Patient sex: F
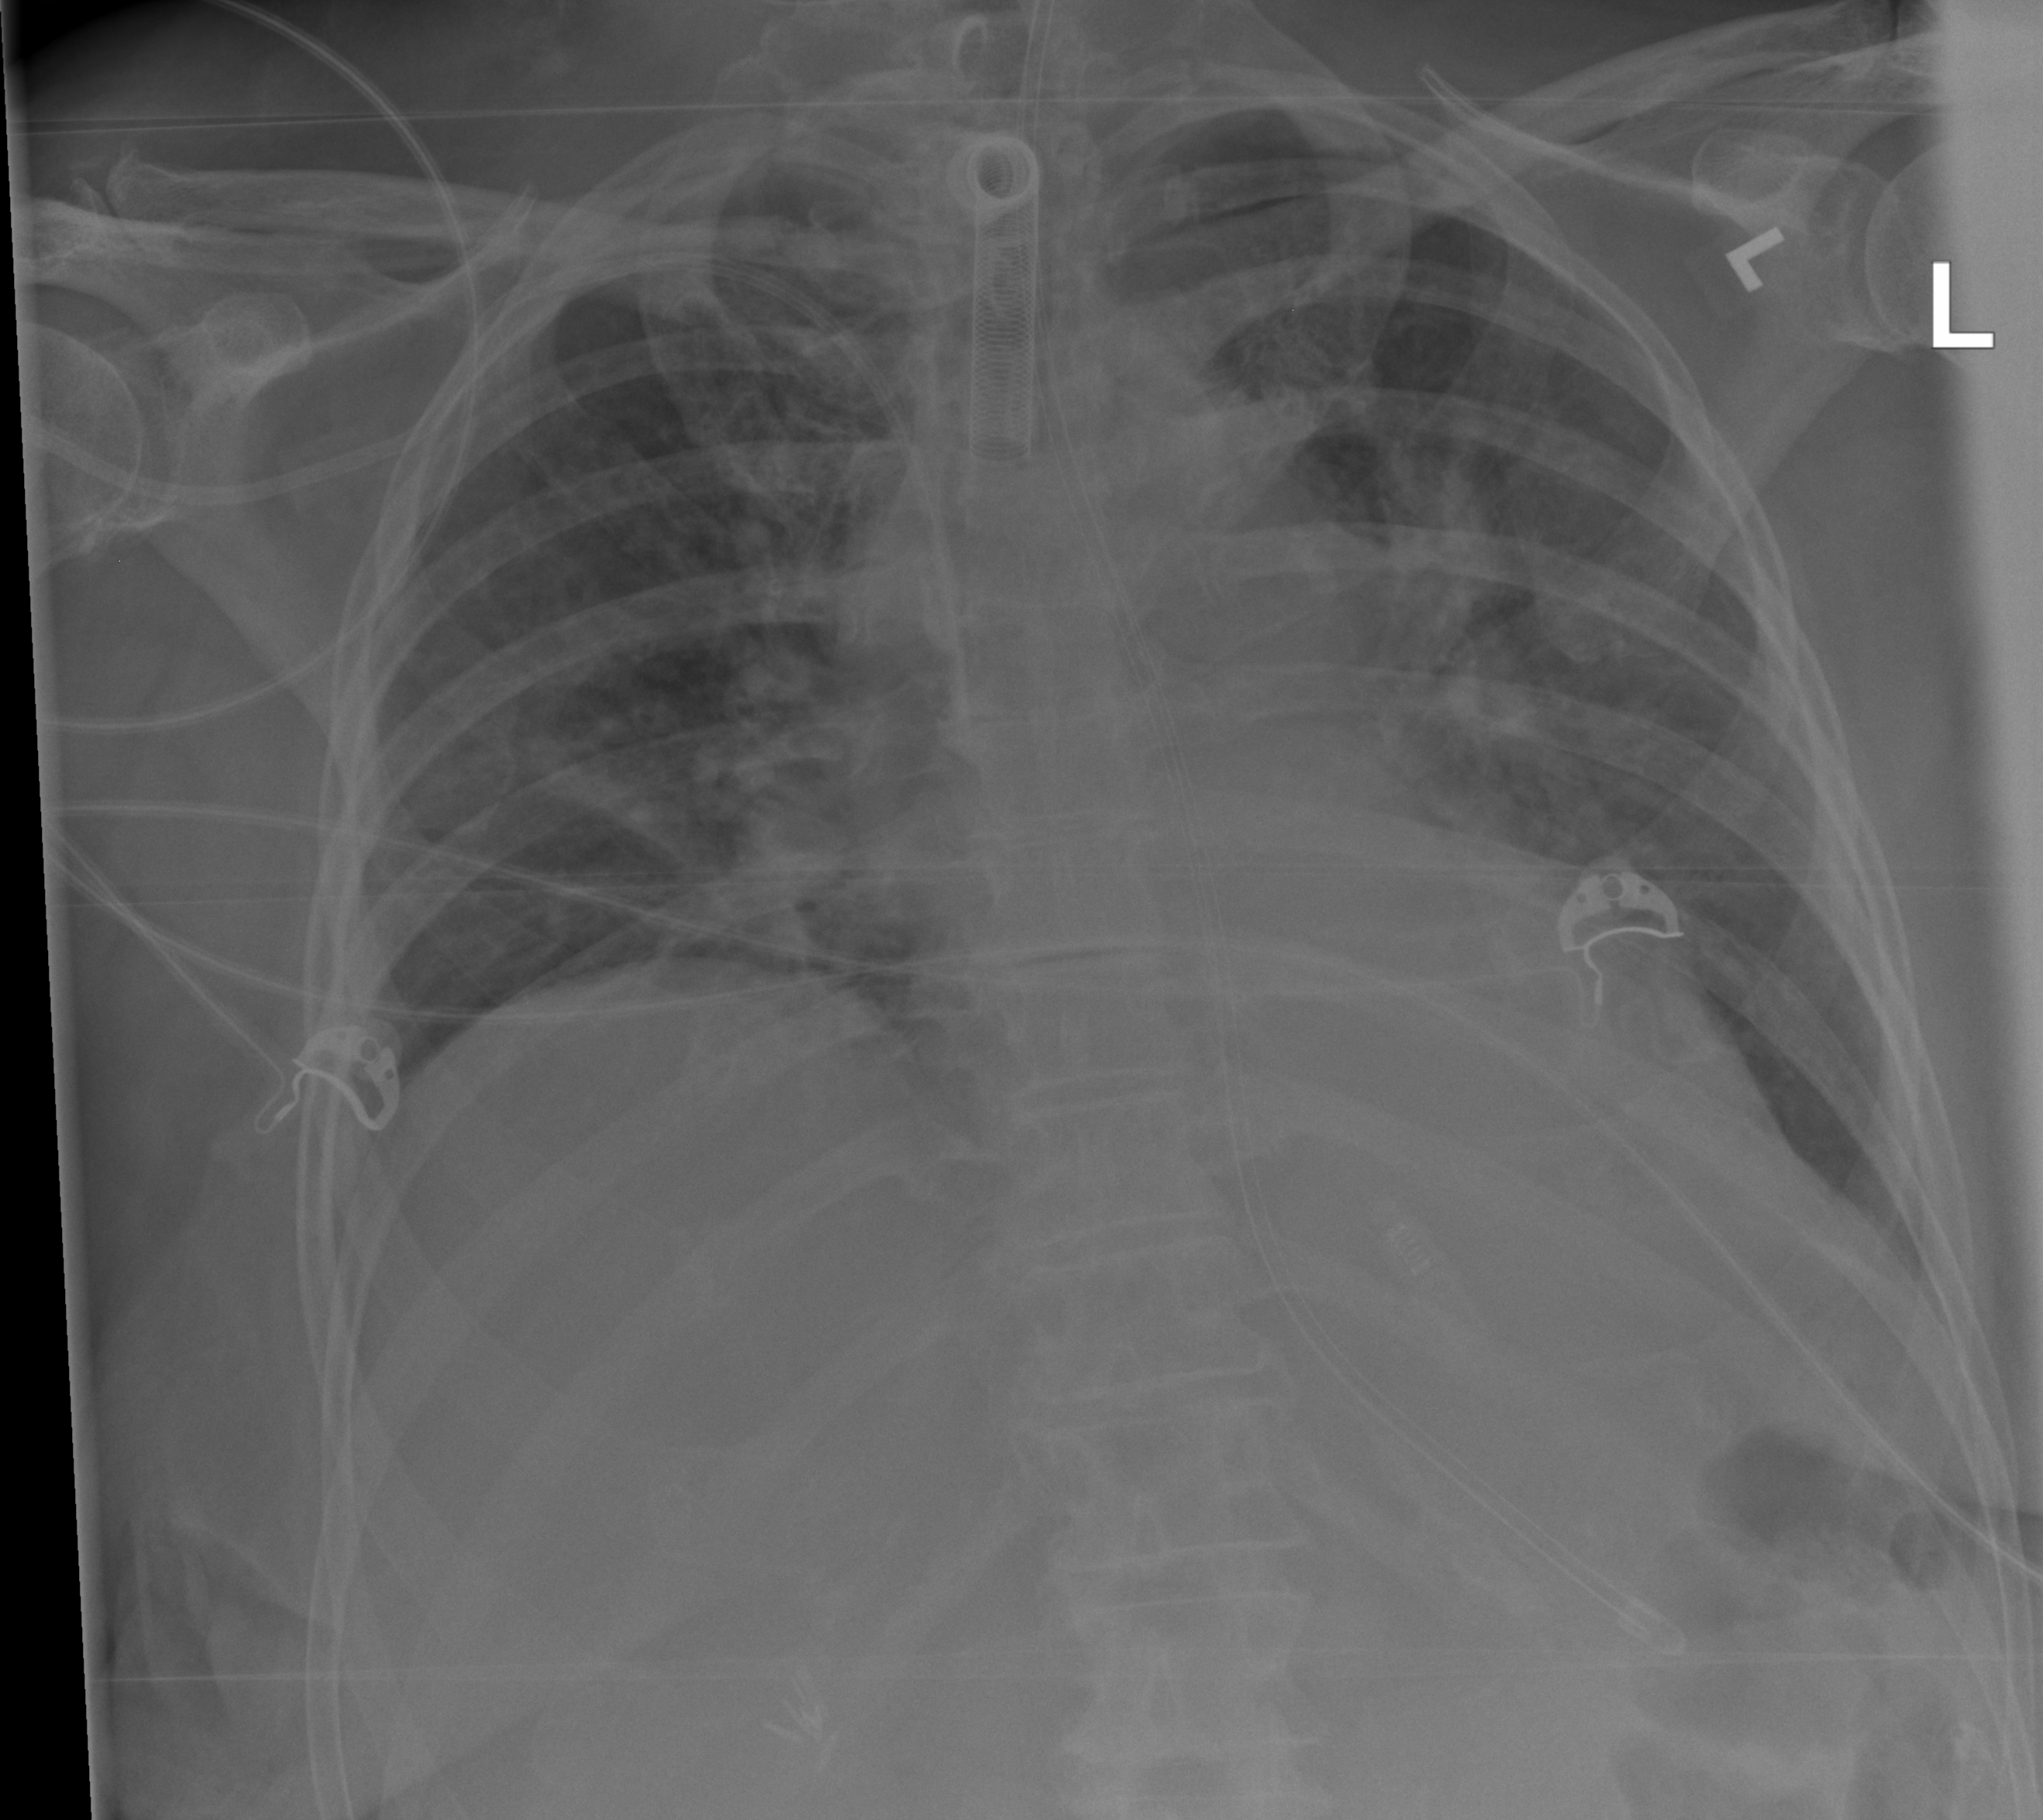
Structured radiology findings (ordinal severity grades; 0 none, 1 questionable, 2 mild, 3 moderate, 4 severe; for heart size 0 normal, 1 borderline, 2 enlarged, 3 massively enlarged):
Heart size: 1
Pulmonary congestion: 2
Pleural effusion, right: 2
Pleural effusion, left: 0
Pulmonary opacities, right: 2
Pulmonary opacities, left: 2
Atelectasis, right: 1
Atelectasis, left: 2